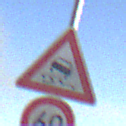
Verkehrszeichen: SchleuderOderRutschgefahr
Zusatzzeichen unten: Geschwindigkeit60
Umgebung: Outdoor, Nature
Tageszeit: SunriseSunset
Wetter: PartlyCloudy
Licht: Natural
Jahreszeit: NotSpecified
Kontrast: HighContrast